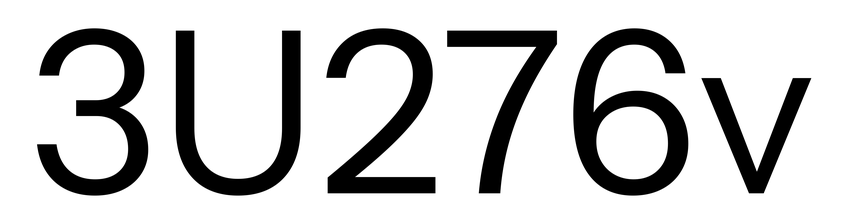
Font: InstrumentSans_Regular